Interaction volume radius: 10 \u00c5
Interaction volume height: 30 \u00c5
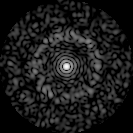
Disorder parameter: 0.8196